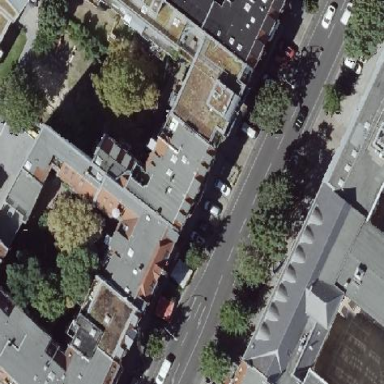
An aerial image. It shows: Apartment building with double saltbox roof shape.